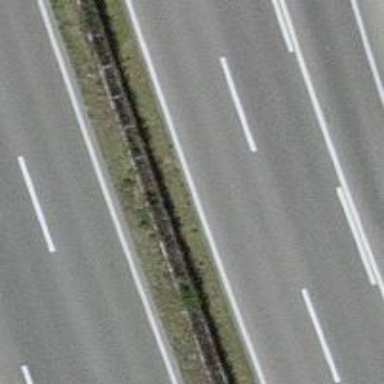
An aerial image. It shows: Motorway junction.